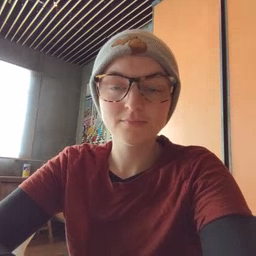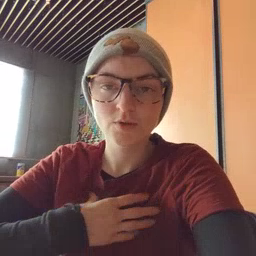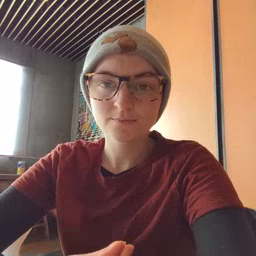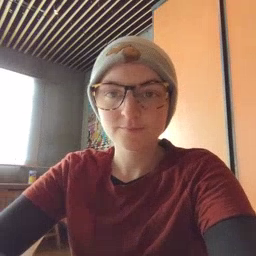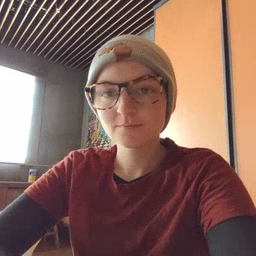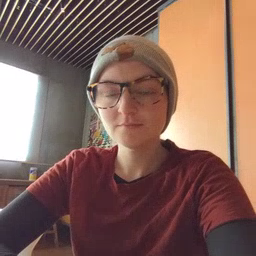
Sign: white